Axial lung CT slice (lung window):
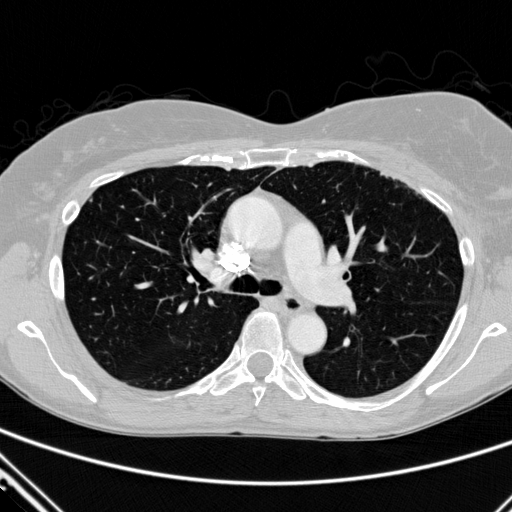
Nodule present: no